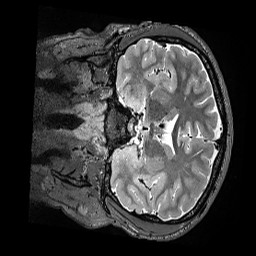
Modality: T2w
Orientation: coronal
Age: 19
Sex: male
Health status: ill
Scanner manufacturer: siemens
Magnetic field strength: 3 T
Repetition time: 3.2 s
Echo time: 0.564 s